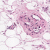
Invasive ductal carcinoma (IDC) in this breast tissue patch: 0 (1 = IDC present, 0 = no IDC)